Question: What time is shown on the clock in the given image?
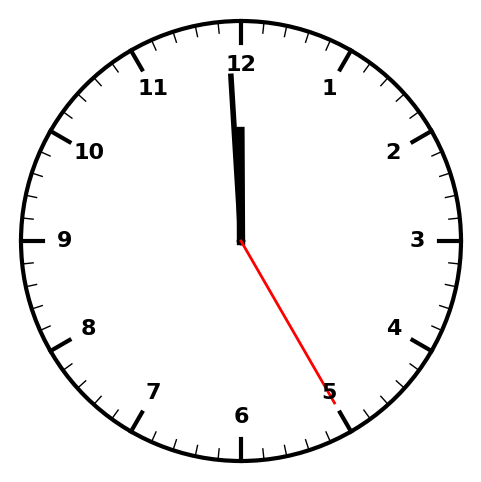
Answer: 11:59:25